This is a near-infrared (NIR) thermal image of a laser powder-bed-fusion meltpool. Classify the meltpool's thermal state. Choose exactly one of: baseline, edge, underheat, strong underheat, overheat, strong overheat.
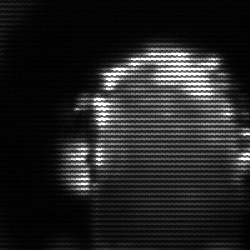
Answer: baseline